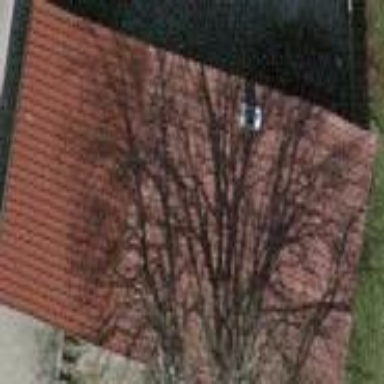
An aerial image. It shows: Building.